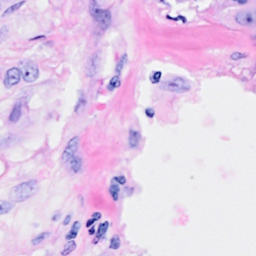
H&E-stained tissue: Breast